Question: This is a little test page. On the desktop it looks normal to me.
'''
<html>
<head>
<meta content="width=device-width, initial-scale=1.0" name="viewport">
<style type="text/css">
div {
background: green;
font-size: 15px;
}
</style>
</head>
<body>
<div style="width:10%">10%</div>
<div style="width:20%">20%</div>
<div style="width:30%">30%</div>
<div style="width:40%">40%</div>
<div style="width:50%">50%</div>
<div style="width:60%">60%</div>
<div style="width:70%">70%</div>
<div style="width:80%">80%</div>
<div style="width:90%">90%</div>
<div style="width:100%">100%</div>
</body>
</html>
'''
But on my iPhone it has a strange behavior. In portrait mode everything is ok. Is there something I don't understand about font-size? I need them to look all the same.

Same thing happens on firefox, edge and chrome
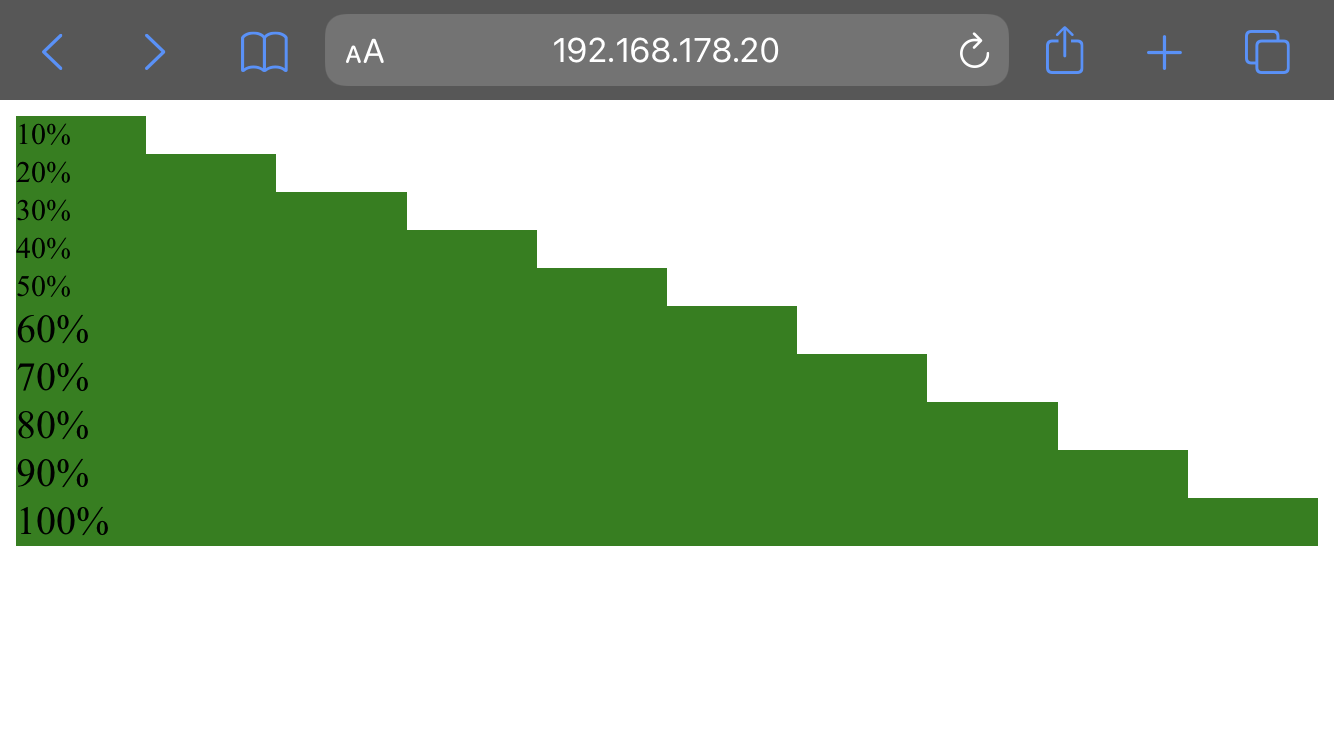
Answer: I looked on the apple.com web page to see if they have the same issue. And they don't.
They use
'''
-webkit-text-size-adjust: 100%;
'''
and then the font size is everywhere the same.